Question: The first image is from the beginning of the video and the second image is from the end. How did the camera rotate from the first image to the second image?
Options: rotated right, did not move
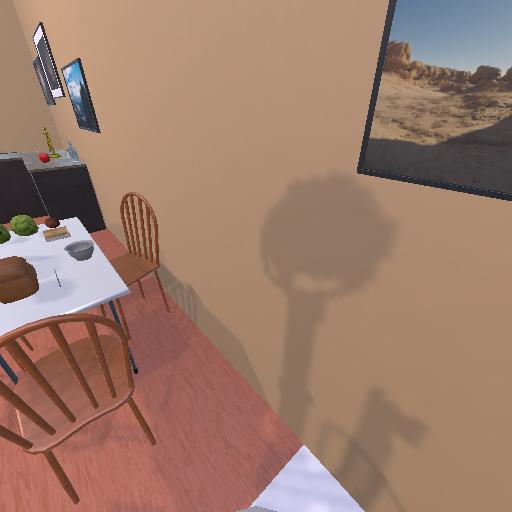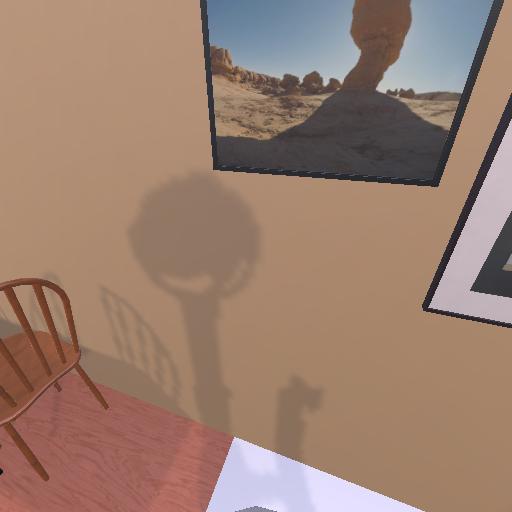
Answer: rotated right